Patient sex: F
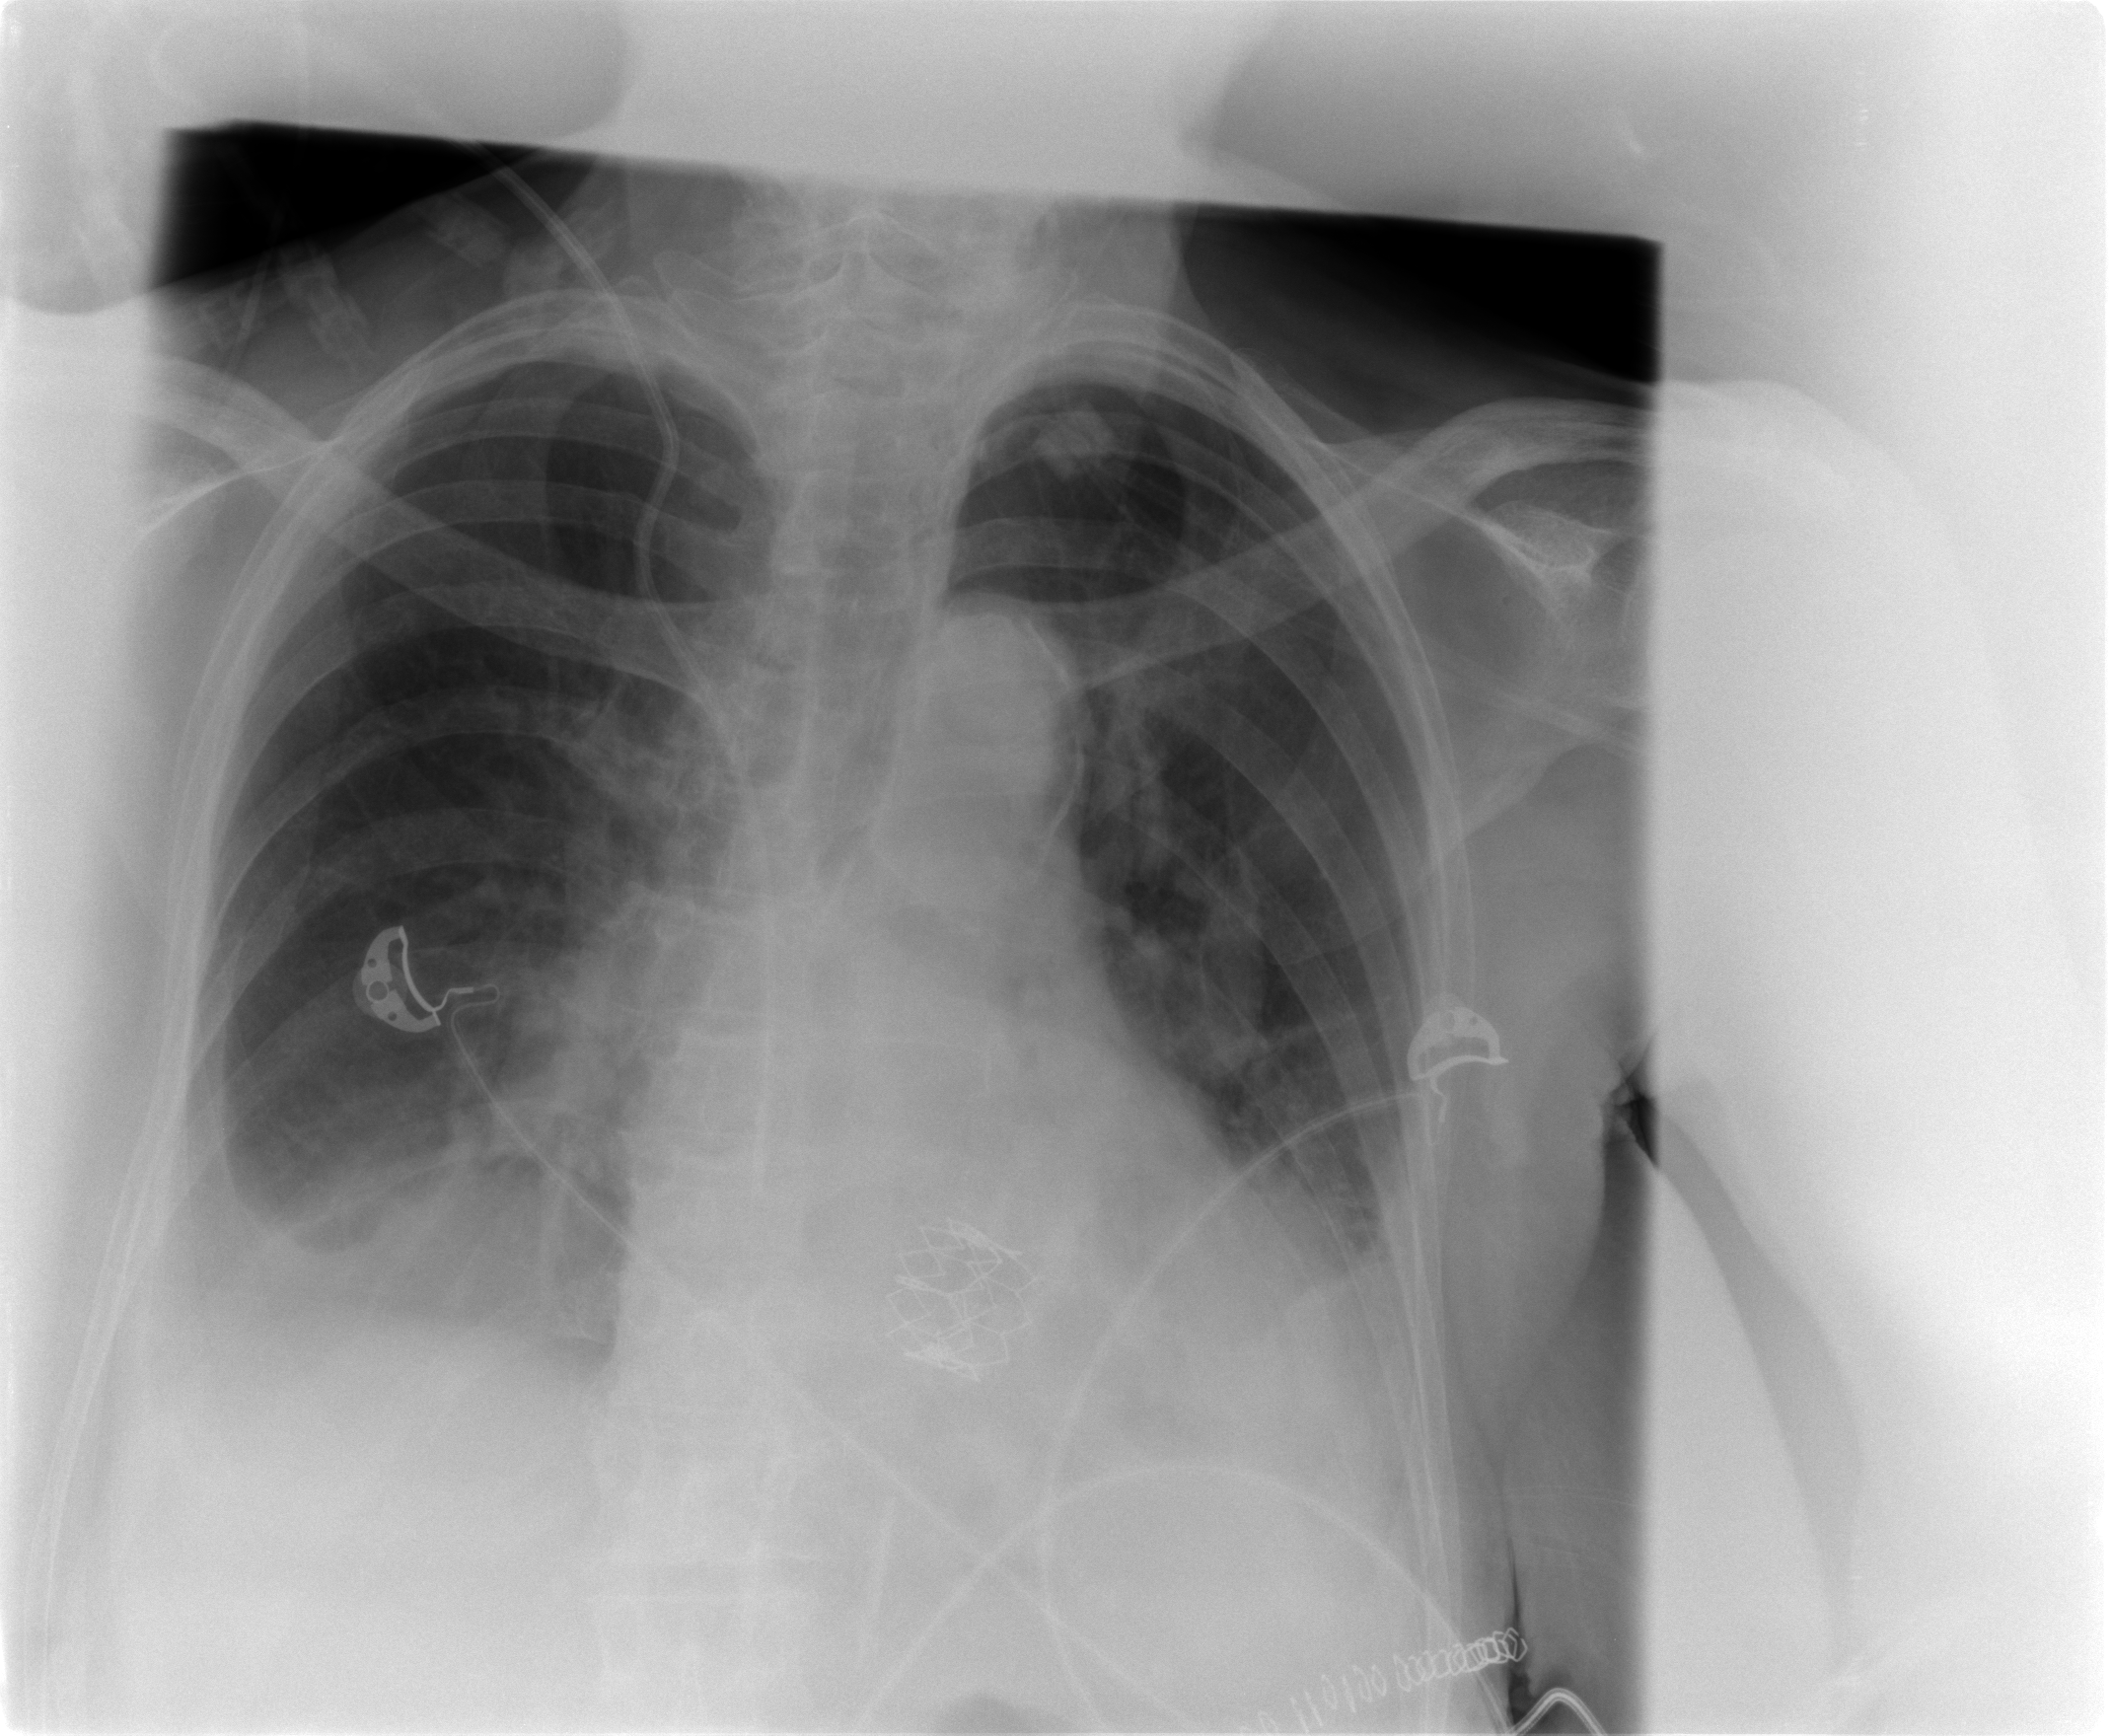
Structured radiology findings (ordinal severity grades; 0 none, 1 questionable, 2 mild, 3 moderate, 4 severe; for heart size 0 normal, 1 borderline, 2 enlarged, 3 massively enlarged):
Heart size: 2
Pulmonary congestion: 0
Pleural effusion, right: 3
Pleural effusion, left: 3
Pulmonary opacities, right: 0
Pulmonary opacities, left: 0
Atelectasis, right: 2
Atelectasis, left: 2